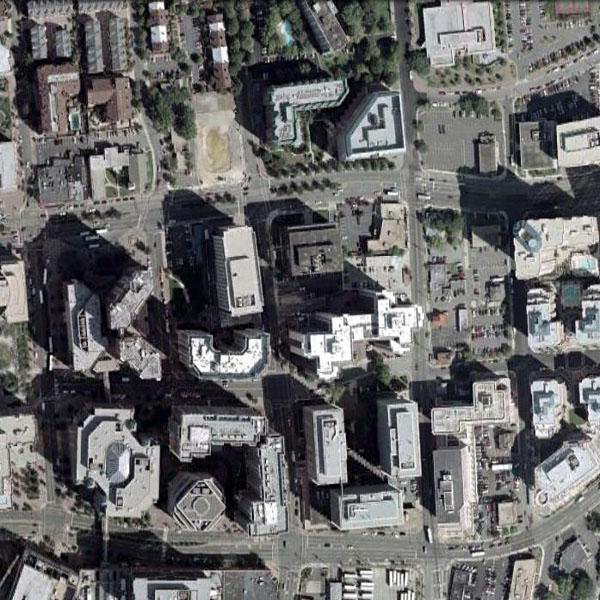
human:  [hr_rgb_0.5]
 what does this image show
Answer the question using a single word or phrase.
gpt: dense residential